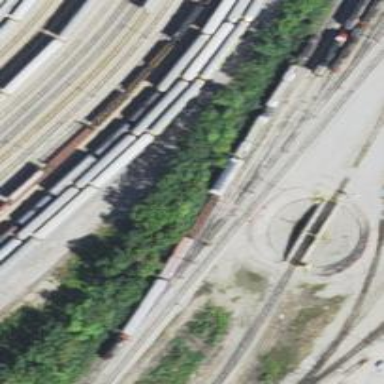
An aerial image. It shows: Railway yard in service.